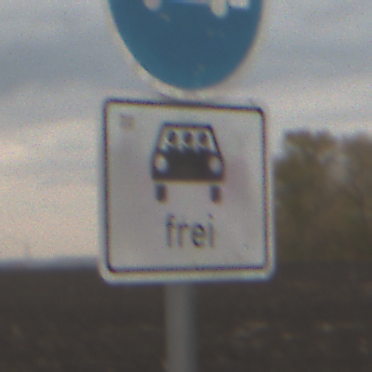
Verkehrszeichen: MehrfachbesetzePersonenkraftwagenFrei
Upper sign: Busssonderstreifen
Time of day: MorningAfternoon
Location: Outdoor (Nature)
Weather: Overcast
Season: NotSpecified
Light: Natural